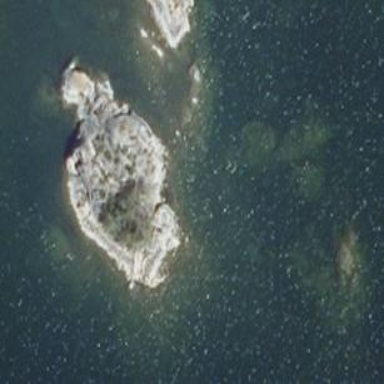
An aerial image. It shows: Islet located along the natural coastline.